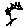
Label: bird